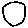
Label: circle